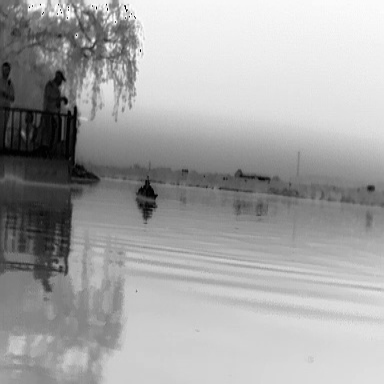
There is a warship in the infrared image.